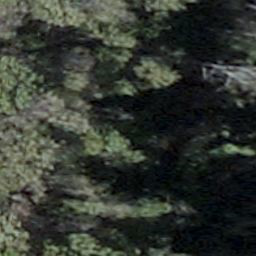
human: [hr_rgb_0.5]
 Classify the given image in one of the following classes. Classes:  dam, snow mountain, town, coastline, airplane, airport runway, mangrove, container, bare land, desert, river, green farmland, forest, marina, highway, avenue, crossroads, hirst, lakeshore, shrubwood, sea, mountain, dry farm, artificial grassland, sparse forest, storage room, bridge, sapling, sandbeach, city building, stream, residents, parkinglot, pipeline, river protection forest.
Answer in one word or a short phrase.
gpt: shrubwood